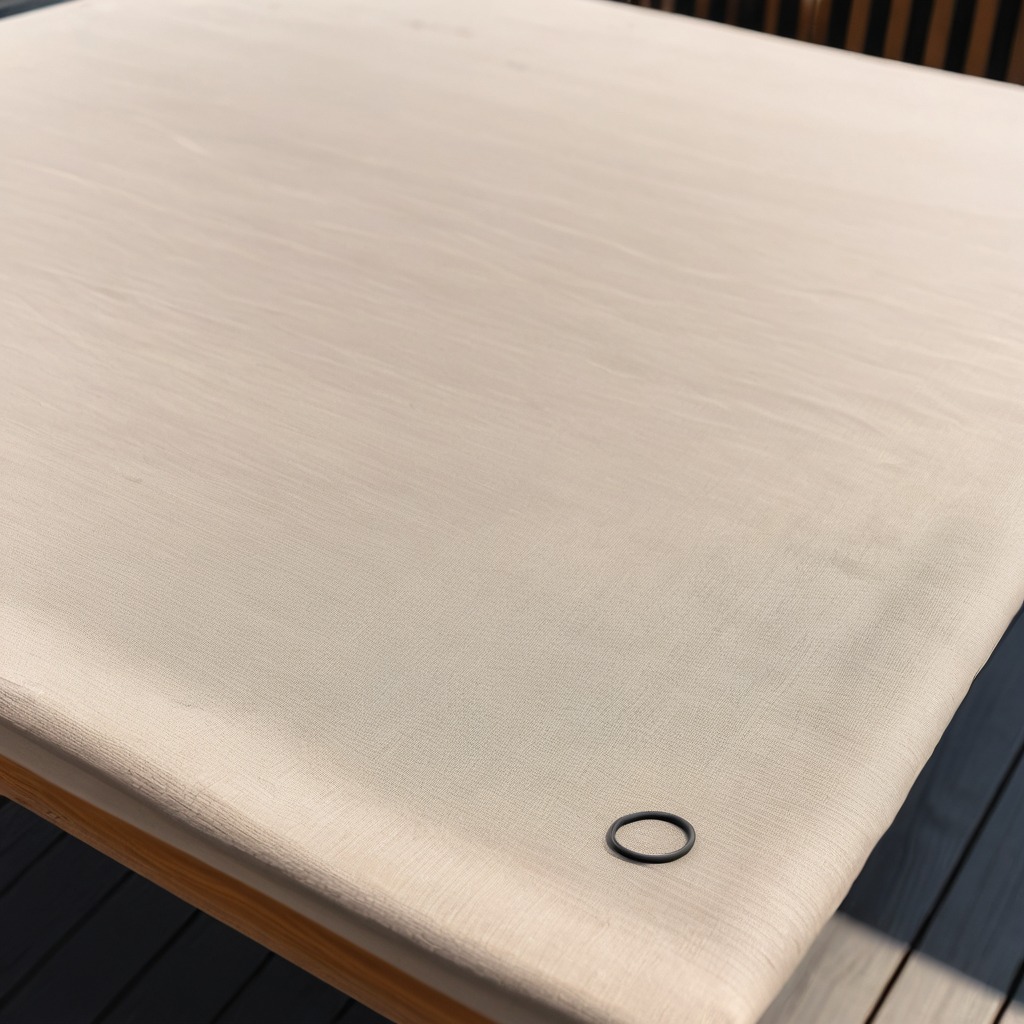
A rubber O-ring lying on a wooden table in an outdoor workshop during daytime bright natural light soft shadows worn but beneath the cloth